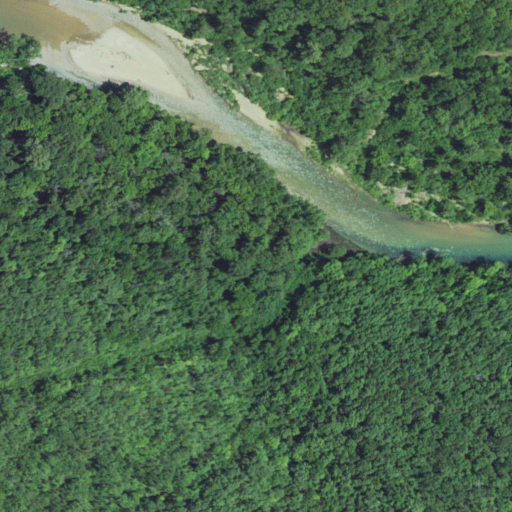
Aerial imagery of valley in Missouri named Turkey Pen Hollow containing deciduous forest, mixed forest, open water, herbaceous wetlands, and woody wetlands